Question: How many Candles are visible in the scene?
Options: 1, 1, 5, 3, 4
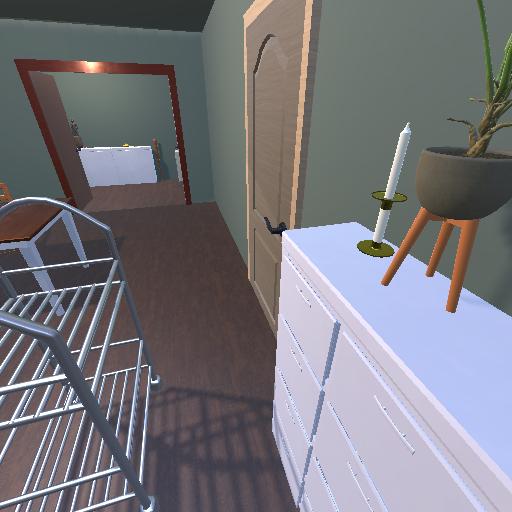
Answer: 1